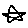
Label: star